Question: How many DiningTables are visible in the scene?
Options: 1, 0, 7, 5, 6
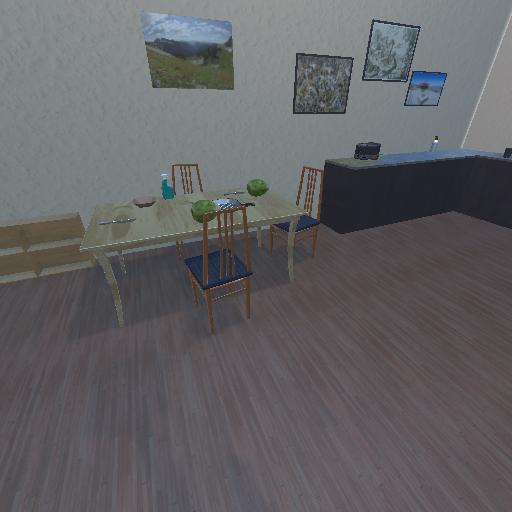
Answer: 1